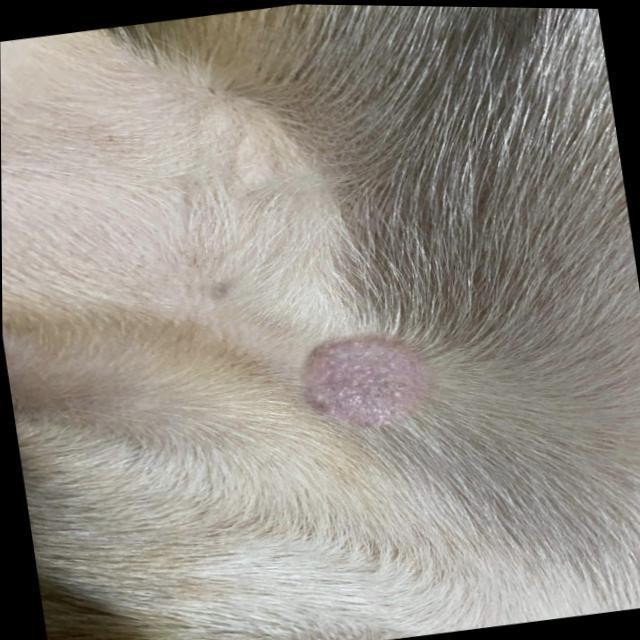
Canine ringworm (Dermatophytosis) — fungal infection caused by Microsporum or Trichophyton. Presents with circular alopecia, scaling, crusting, and broken hairs.